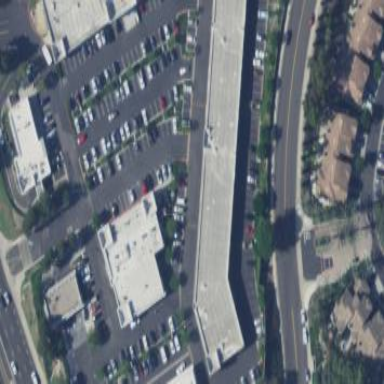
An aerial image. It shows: Retail area.